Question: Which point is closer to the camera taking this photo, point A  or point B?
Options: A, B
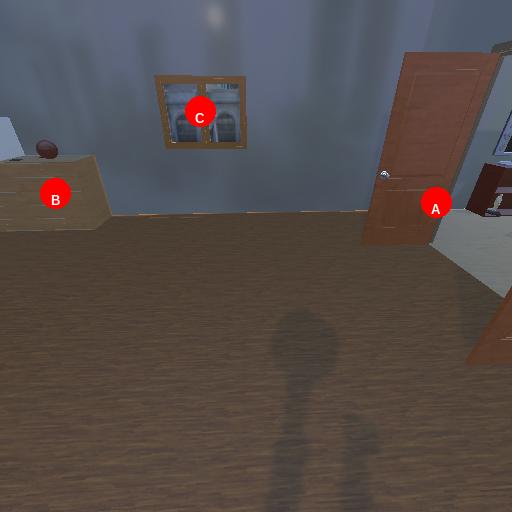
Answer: A